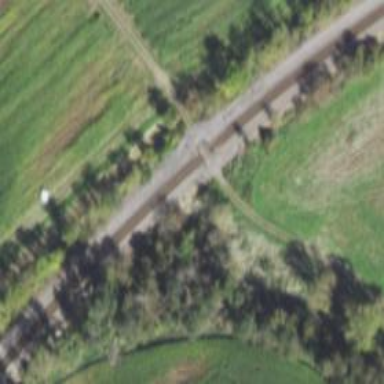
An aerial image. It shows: Railway level crossing.